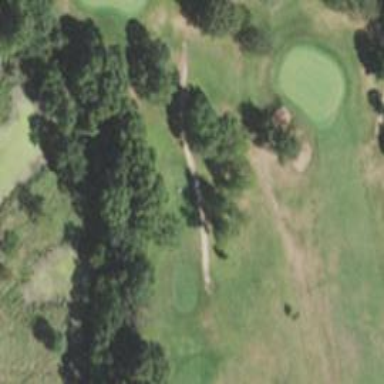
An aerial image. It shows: Path for golf carts.